Interaction volume radius: 10 \u00c5
Interaction volume height: 35 \u00c5
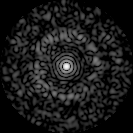
Disorder parameter: 0.8295